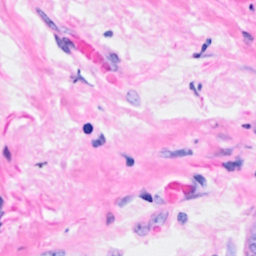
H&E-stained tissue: Breast